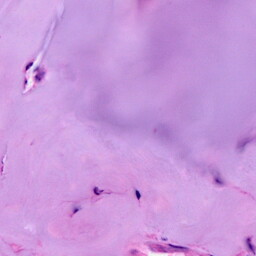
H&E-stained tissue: Breast